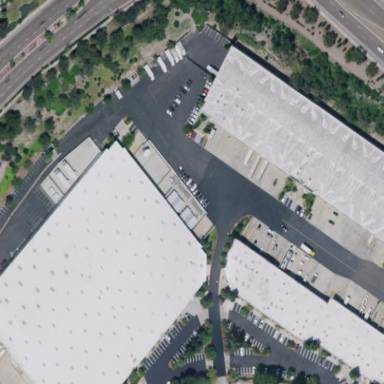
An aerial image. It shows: Industrial building.